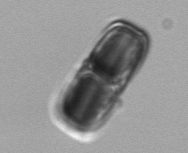
Label: Ephemera